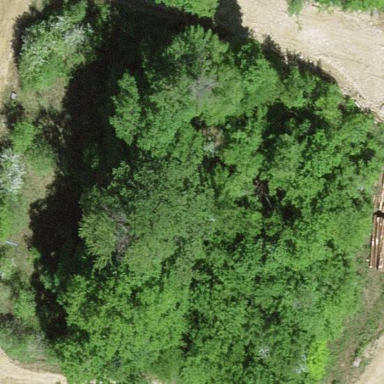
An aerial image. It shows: Forest area.